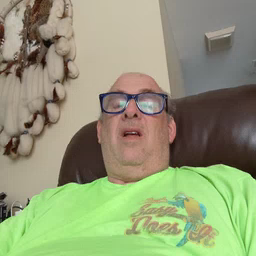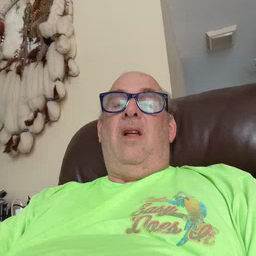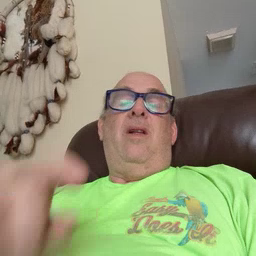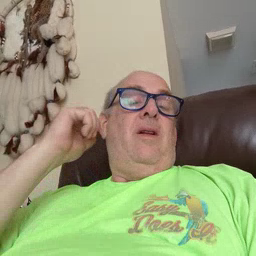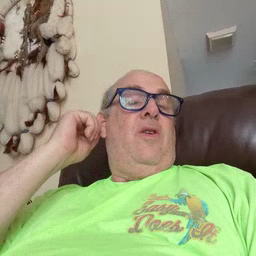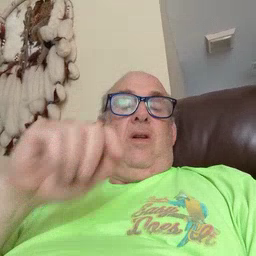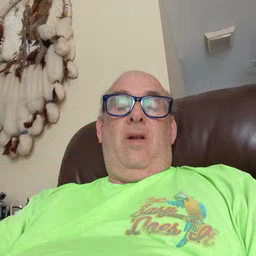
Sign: ear